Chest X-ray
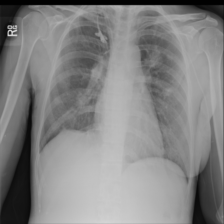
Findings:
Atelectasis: negative
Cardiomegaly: negative
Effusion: positive
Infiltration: positive
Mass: negative
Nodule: negative
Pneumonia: negative
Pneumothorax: negative
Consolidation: negative
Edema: negative
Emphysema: negative
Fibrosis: negative
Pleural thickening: negative
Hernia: negative